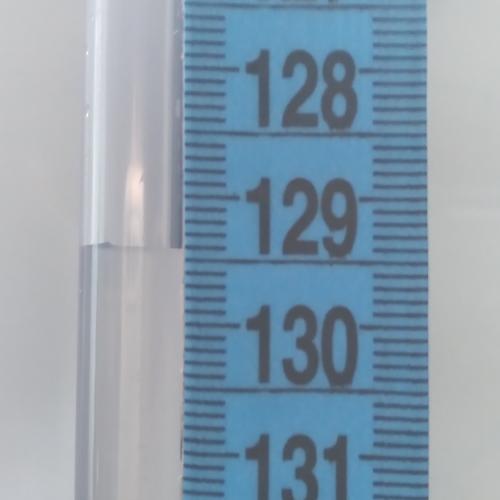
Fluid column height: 129.4 cm